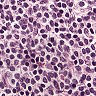
Metastatic tissue present: no